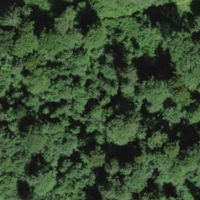
EUNIS habitat code: 41
Species observed at this site:
Petasites albus